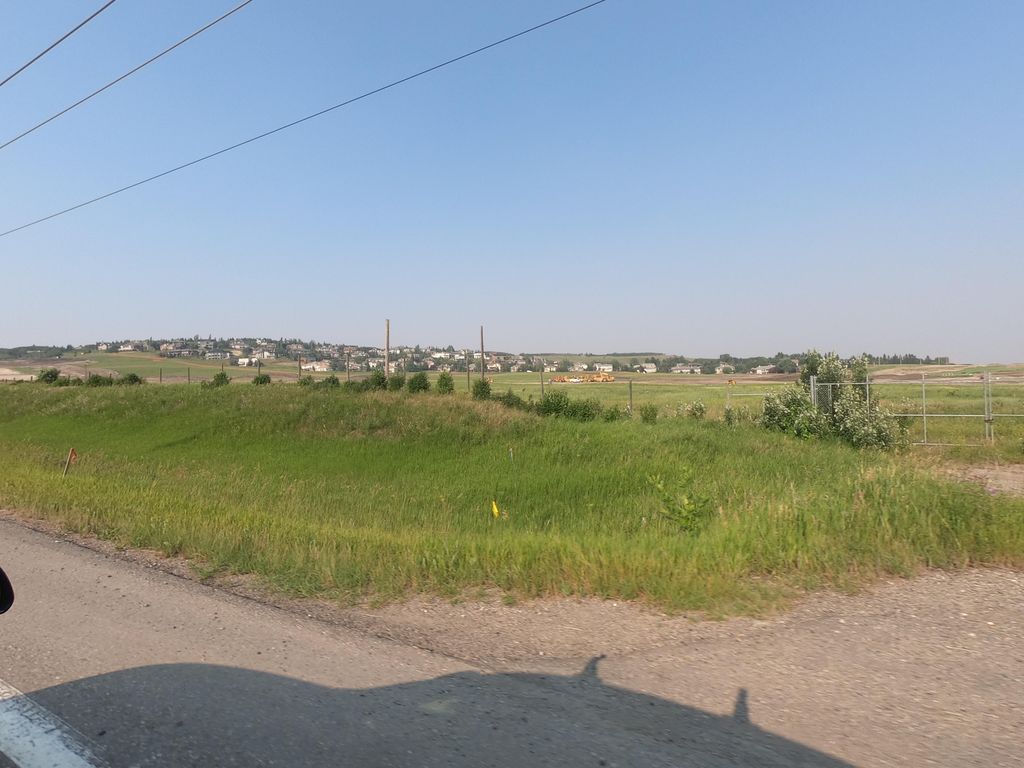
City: calgary